Field crop: maize
Growth stage: 2
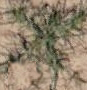
Species: salsola